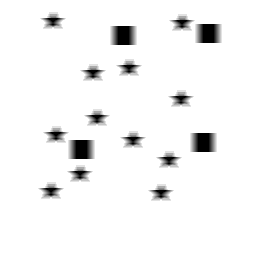
Squares: 4
Triangles: 0
Stars: 12
Total shapes: 16